Question: Since a user created another mysql database in Froxlor, I'm getting this error when trying to manage databases in froxlor (I haven't changed the root password or anything):

'''
A database error occured
SQLSTATE[28000] [1045] Access denied for user 'root'@'localhost' (using password: YES)
#0 /var/www/froxlor/lib/classes/database/class.Database.php(279): PDO->__construct('mysql:host=127....', 'root', 'DB_ROOT_PWD', Array)
#1 /var/www/froxlor/lib/classes/database/class.Database.php(145): Database::getDB()
#2 /var/www/froxlor/customer_mysql.php(25): Database::needSqlData()
#3 {main}
'''
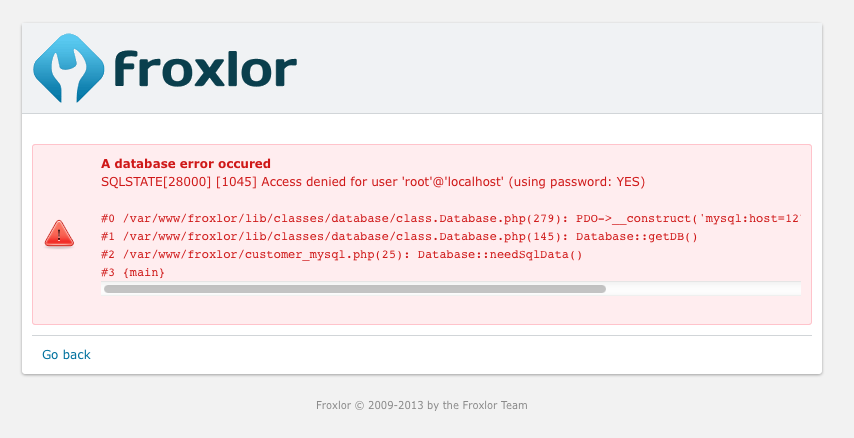
Answer: Had to change the mysql-host in the config from 127.0.0.1 to localhost